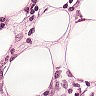
Metastatic tissue present: yes